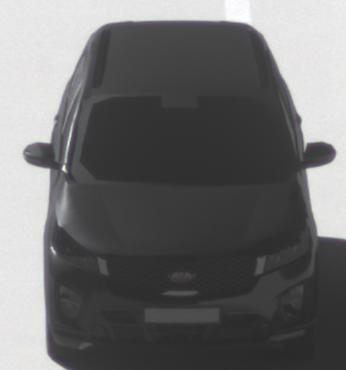
Make: KIA
Model: Sorento 2.2 CRDi
Detailed model: Sorento (UM)
Model produced from: 2015/03
Model produced until: 2017/10
Doors: 5
Color: black
Road condition: dry road
Daytime: midday
Contrast: high contrast